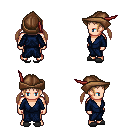
a pixel art fantasy rpg character, male body template, human, light skin, blue robe, gold greaves, light blonde twin-tailed hairstyle, leather cap, gray slippers, four views (front, back, left, right), 2x2 character sprite sheet, small pixel art, hard edges, no anti-aliasing